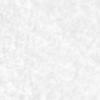
Label: no_change